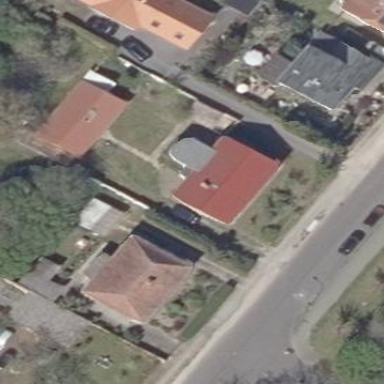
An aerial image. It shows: Detached building.